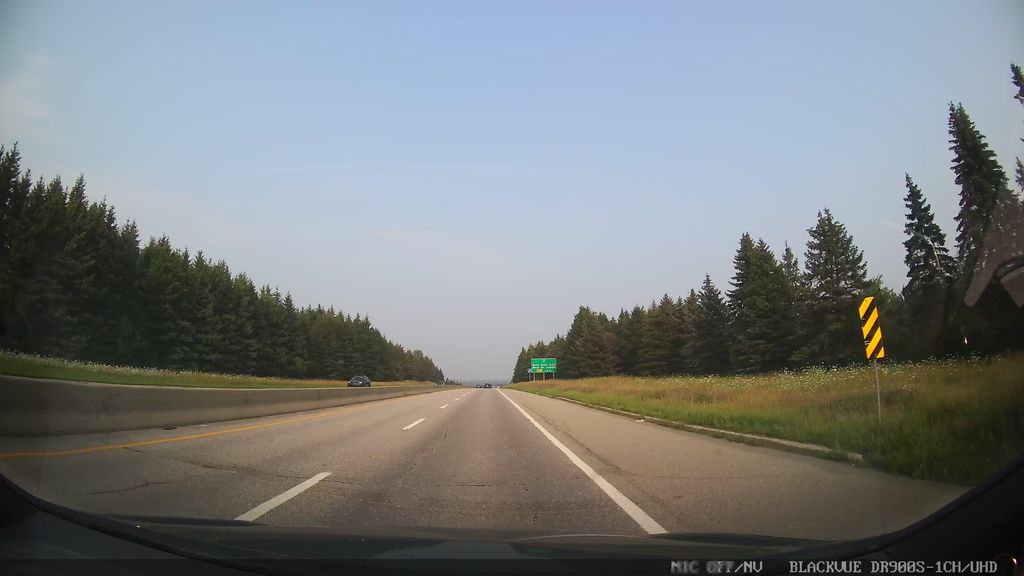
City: ottawa-gatineau